Question: My question is based on the image here
The above uses the angular plugin br-fullpage (angular version of the jquery's fullpage.js plugin) to create a vertical scrolling website. However unlike fullpage.js, br-fullpage is somewhat lacking, and makes it hard for me to determine the current page being displayed on the screen. The only way that i can possibly use (unless if i didn't aware of other methods) to determine which page is being displayed right now, is by using the margin-top value (yellow highlighted).
However everytime i tried to get the margin-top value, i always get 0px instead of the highlighted value. I don't understand what is the problem with this, and it makes me hard to do the animation if i don't know which page that i am currently on when the page is refreshed.
So how can i get the correct margin-top value below? Or is there any other method that i can use to know the current active page displayed on the screen?
Thanks
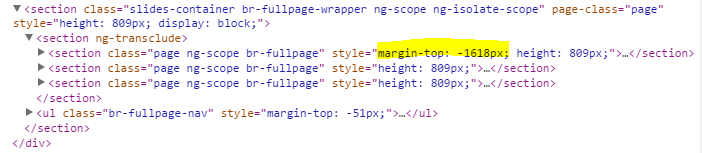
Answer: Can you use <URL>? This won't give you the margin, but should contain the current page index.